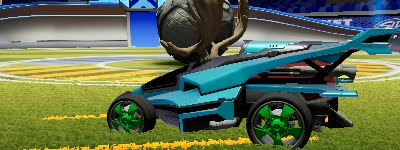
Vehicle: aftershock